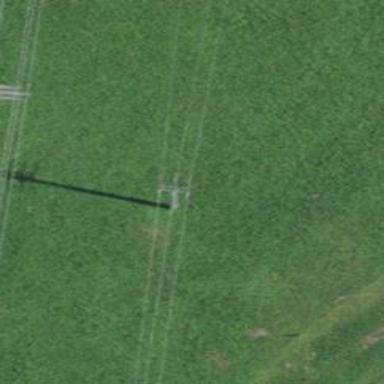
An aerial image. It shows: Minor power line with three cables.